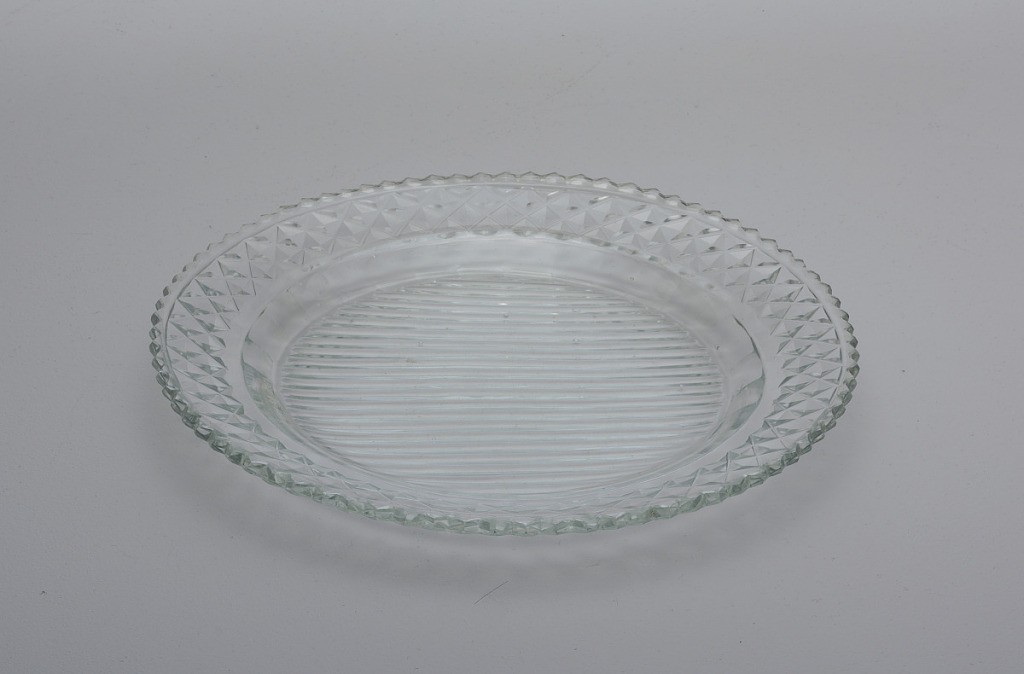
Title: Plate
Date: ca. 1810–20
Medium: glass
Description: Round with prismatic cutting under center, faceting at cavetto, diamond band around rim and notched border